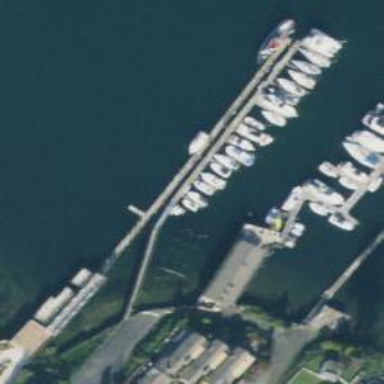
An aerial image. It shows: Man-made pier.